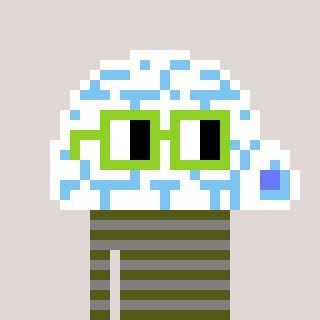
a pixel art character with square light green glasses, a igloo-shaped head and a bluegrey-colored body on a warm background